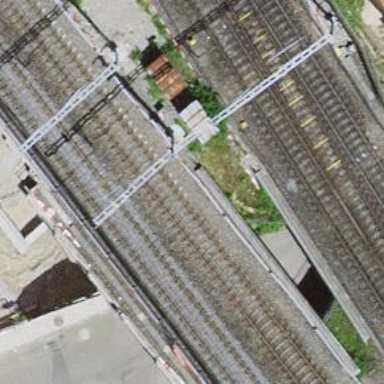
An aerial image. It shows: Railway bridge with electrified tracks and single rail.